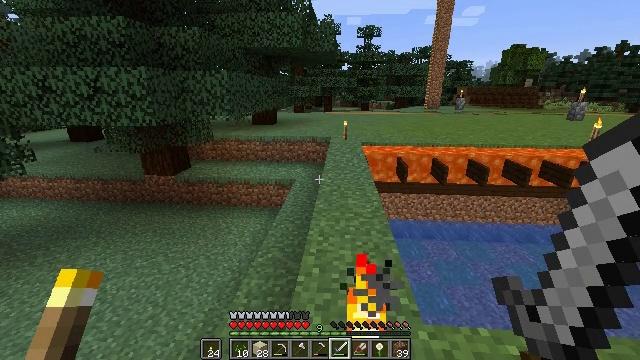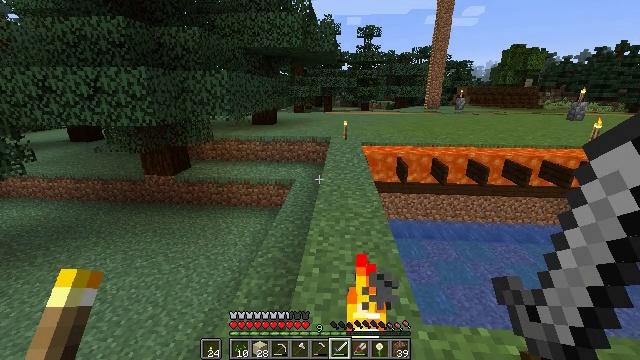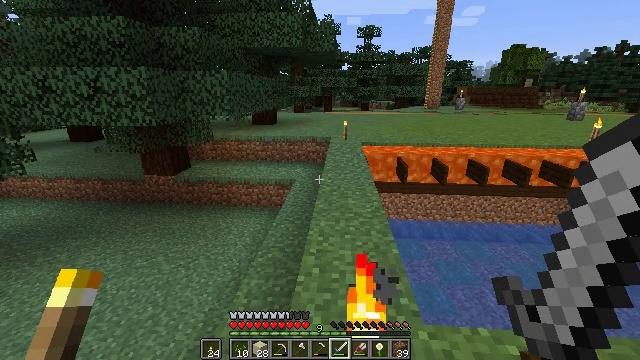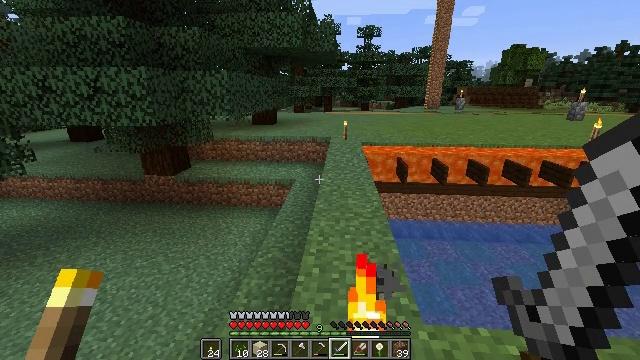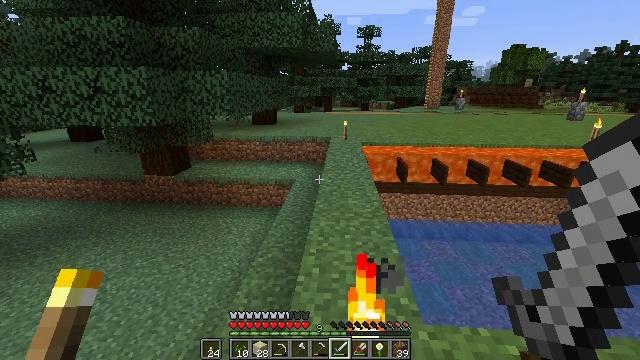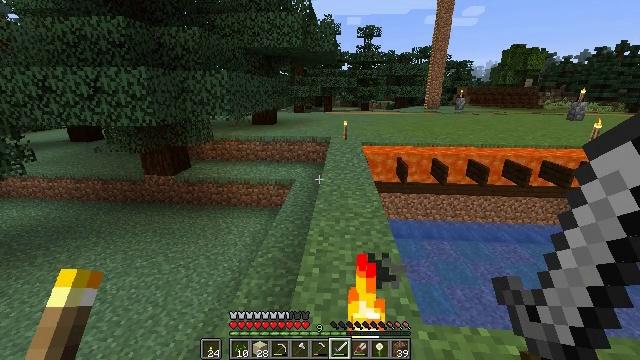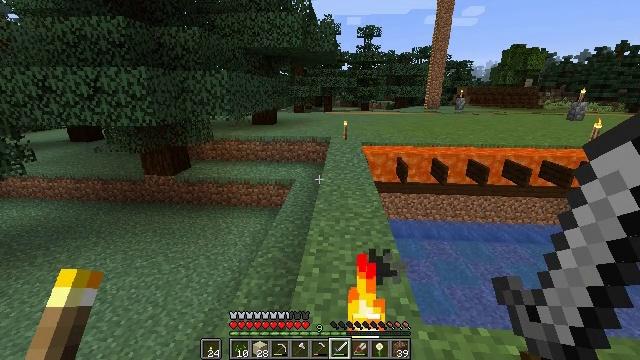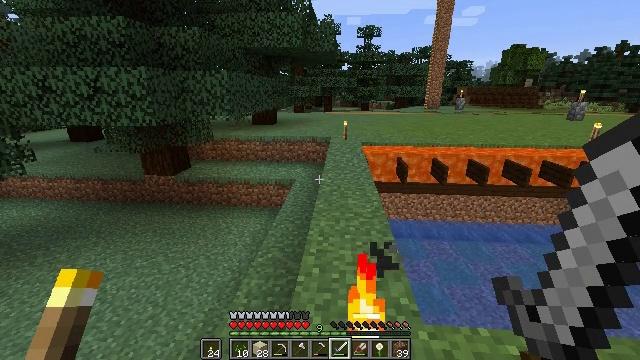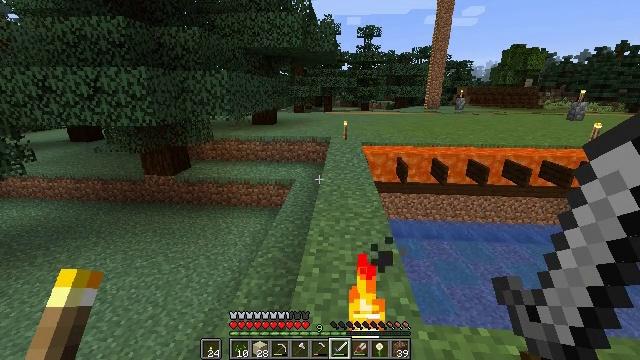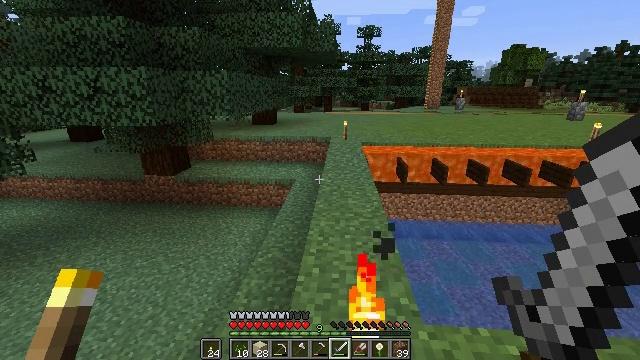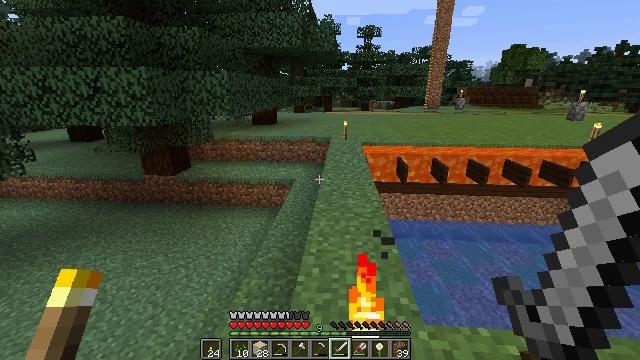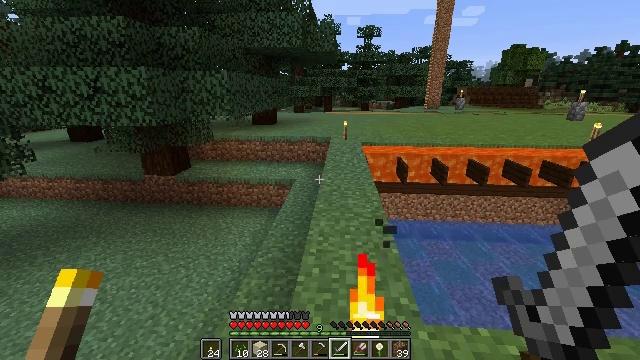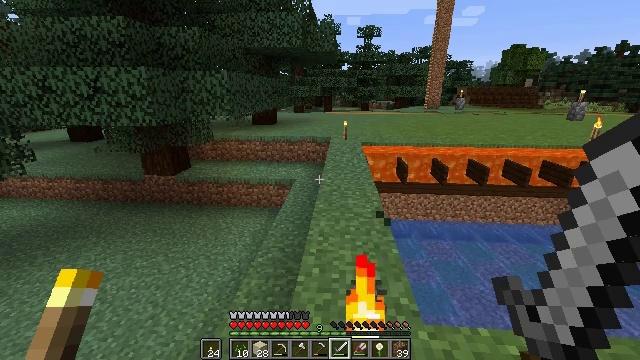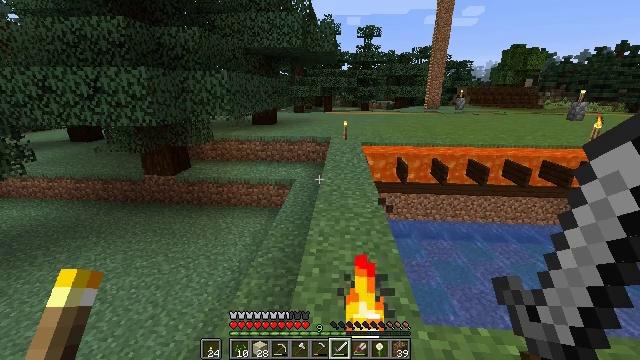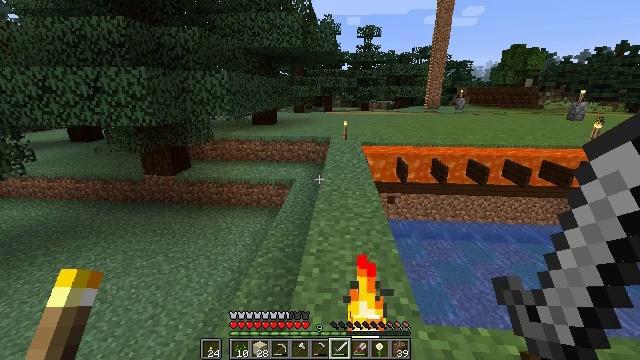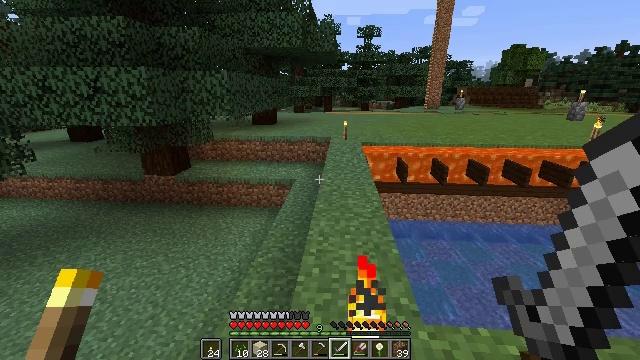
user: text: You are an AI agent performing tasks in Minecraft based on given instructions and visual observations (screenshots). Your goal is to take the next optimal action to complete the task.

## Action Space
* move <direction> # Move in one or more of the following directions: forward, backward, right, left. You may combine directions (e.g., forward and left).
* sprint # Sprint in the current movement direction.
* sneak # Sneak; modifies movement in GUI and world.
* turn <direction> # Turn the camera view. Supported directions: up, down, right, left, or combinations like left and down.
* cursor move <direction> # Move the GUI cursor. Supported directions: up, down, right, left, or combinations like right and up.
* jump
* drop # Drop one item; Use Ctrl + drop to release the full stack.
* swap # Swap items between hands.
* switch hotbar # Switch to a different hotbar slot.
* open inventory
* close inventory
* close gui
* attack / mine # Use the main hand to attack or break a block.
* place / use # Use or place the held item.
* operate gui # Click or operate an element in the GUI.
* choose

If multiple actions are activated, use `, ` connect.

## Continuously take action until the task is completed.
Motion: motion action
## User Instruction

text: Gather sand from the desert.
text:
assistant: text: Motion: no_op
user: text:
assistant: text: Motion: no_op
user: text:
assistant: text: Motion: no_op
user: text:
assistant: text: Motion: no_op
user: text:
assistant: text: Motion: no_op
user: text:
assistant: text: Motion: no_op
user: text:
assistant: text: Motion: no_op
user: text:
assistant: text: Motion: no_op
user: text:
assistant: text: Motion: no_op
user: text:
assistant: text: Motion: no_op
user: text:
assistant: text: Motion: no_op
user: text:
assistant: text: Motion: no_op
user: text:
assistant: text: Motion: no_op
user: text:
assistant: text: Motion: no_op
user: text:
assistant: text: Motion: no_op
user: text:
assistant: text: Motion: no_op
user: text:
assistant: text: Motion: no_op
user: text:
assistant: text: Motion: no_op
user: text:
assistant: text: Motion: no_op
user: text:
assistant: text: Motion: no_op
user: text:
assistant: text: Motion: no_op
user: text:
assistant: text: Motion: no_op
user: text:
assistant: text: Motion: no_op
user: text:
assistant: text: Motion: no_op
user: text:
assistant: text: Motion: no_op
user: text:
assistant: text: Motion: turn right
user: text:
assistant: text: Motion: turn right and down
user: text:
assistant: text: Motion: turn right and down
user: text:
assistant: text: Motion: turn right and down
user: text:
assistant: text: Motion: turn right and down